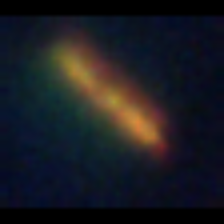
Taxon: Pennate
Group: Diatoms